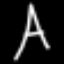
Label: The Eiffel Tower